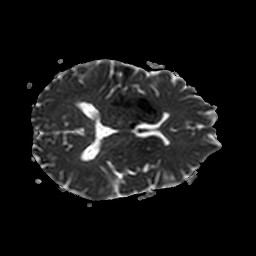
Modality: ADC
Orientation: axial
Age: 55
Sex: female
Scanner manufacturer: philips
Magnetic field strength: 3 T
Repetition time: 4.063 s
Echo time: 0.05933 s